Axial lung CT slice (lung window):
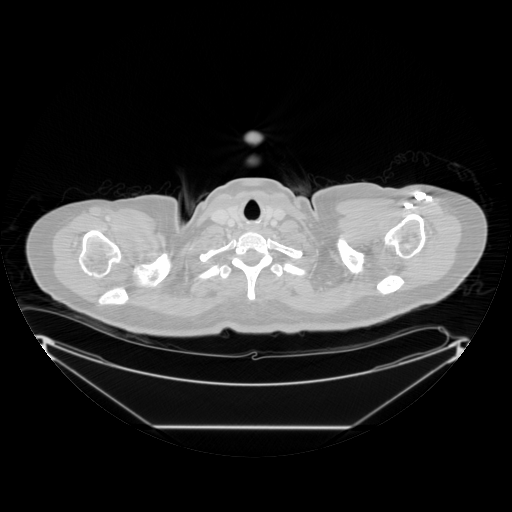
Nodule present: no